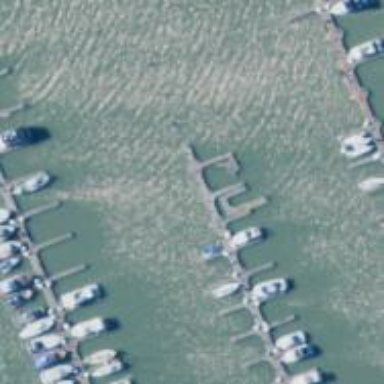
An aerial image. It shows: Footway leading to man-made pier.